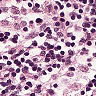
Metastatic tissue present: no